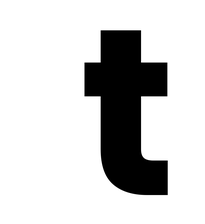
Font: Poppins-Bold